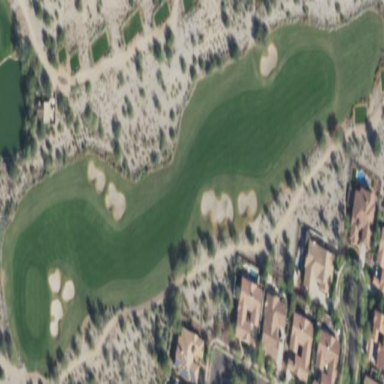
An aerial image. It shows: Area of rough grass used for golf.